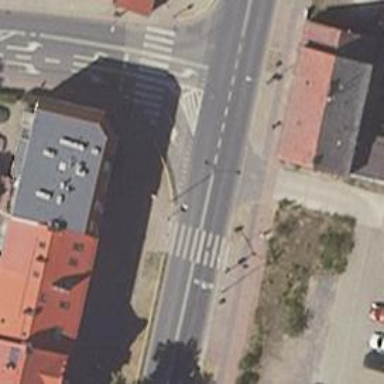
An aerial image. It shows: Crossing with traffic signals.